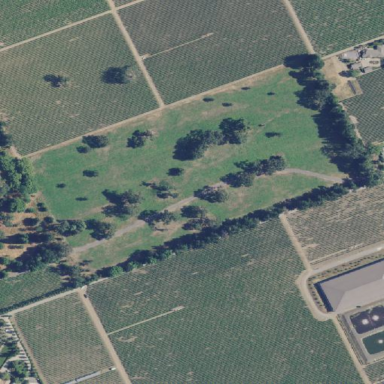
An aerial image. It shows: Vineyard growing grapes.